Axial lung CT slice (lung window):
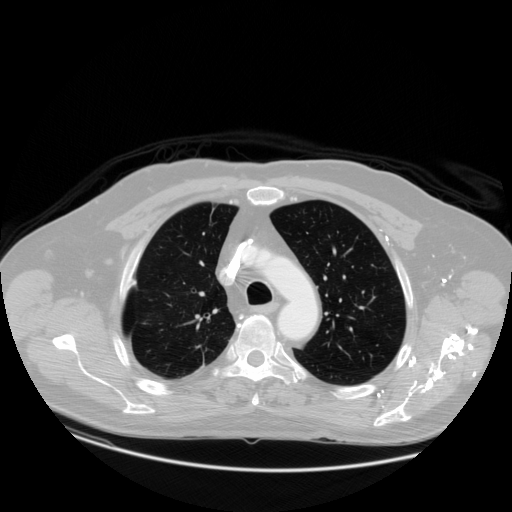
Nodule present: no